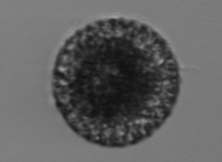
Label: Vicicitus_globosus